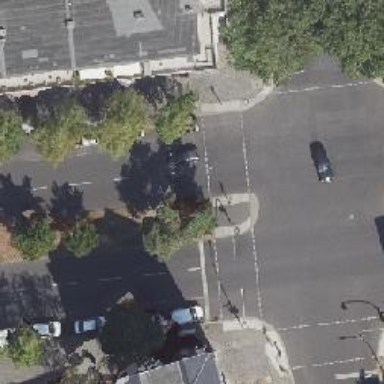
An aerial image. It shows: Footway that serves as traffic island.